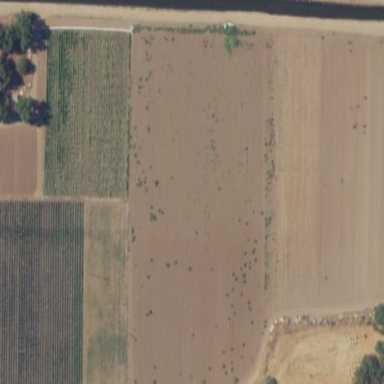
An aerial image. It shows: Crop field within farm area.